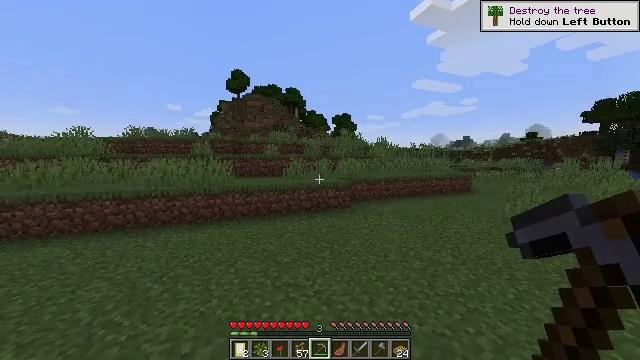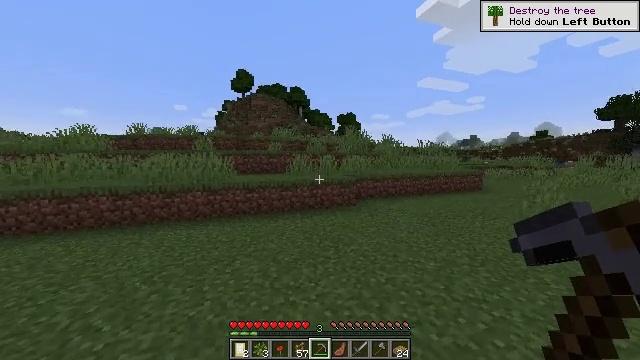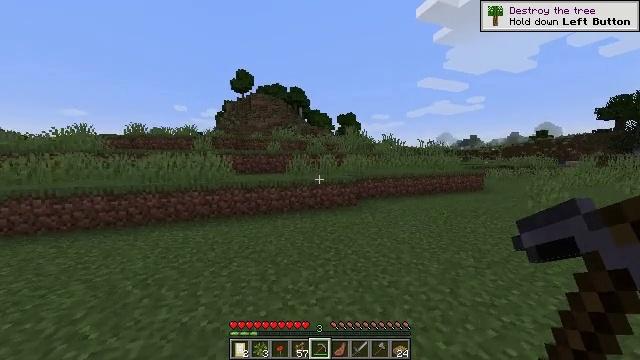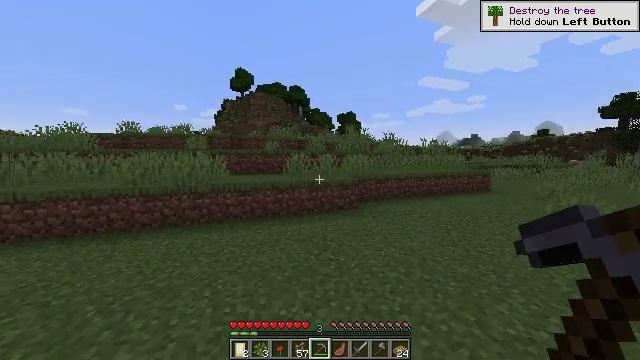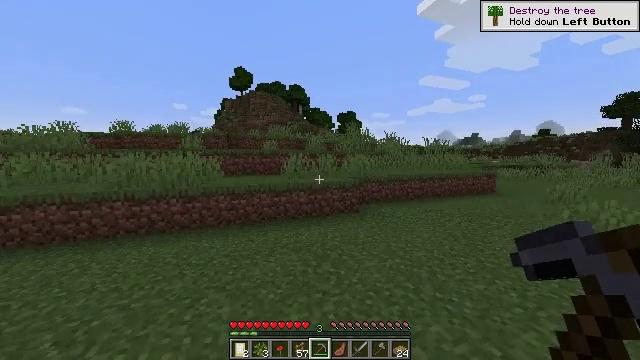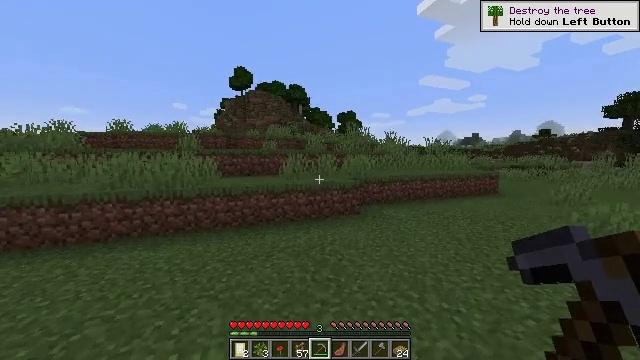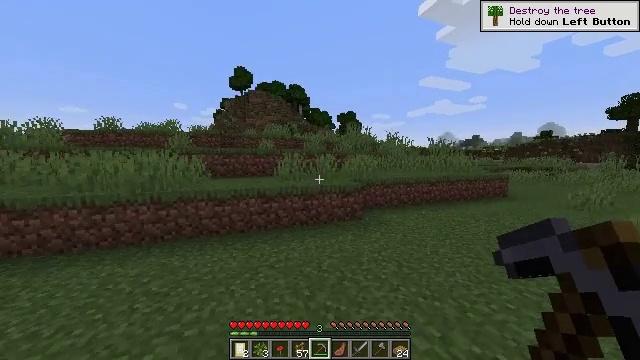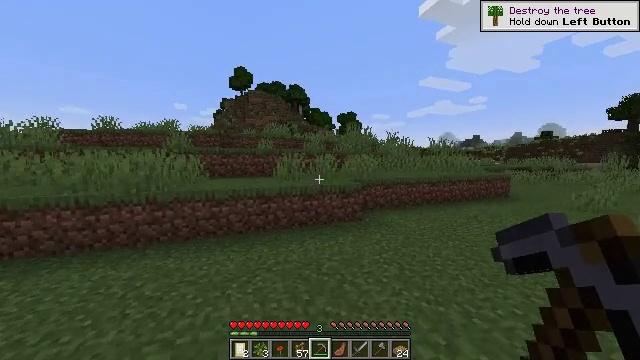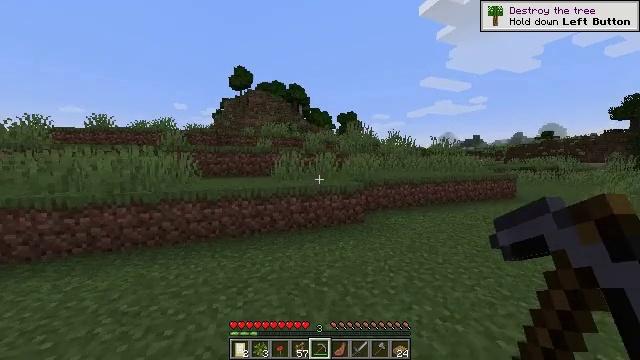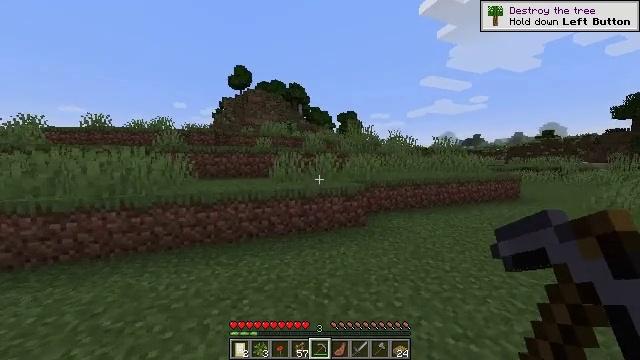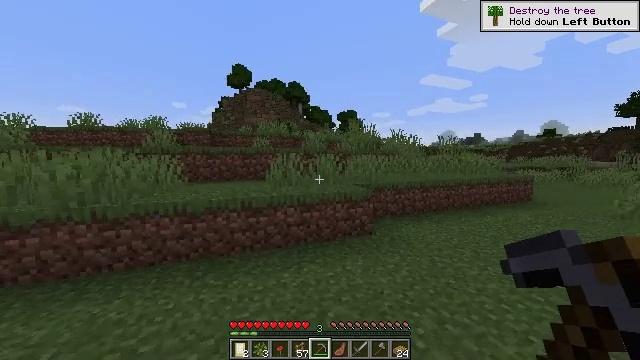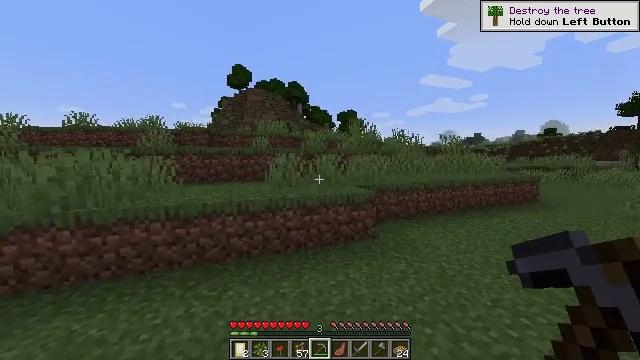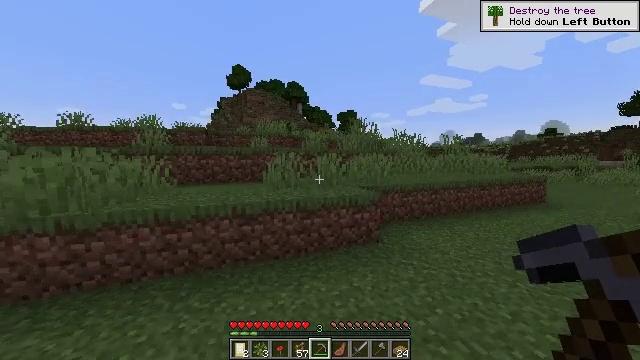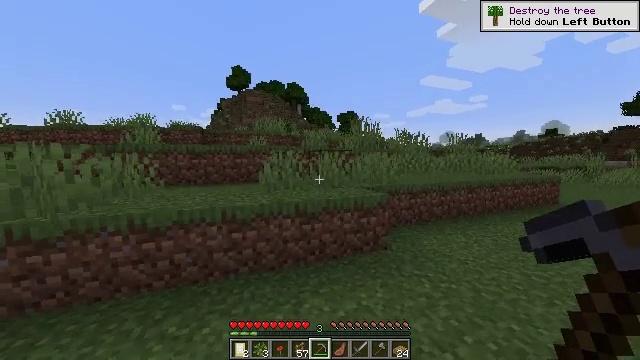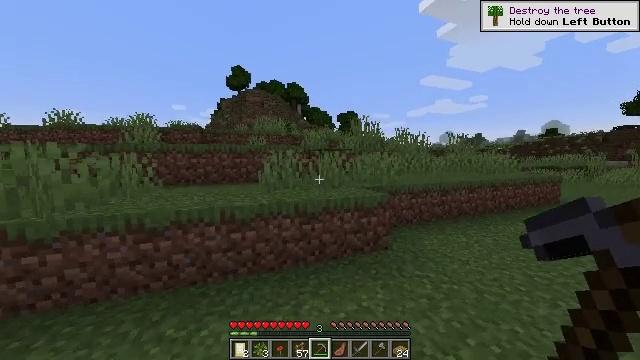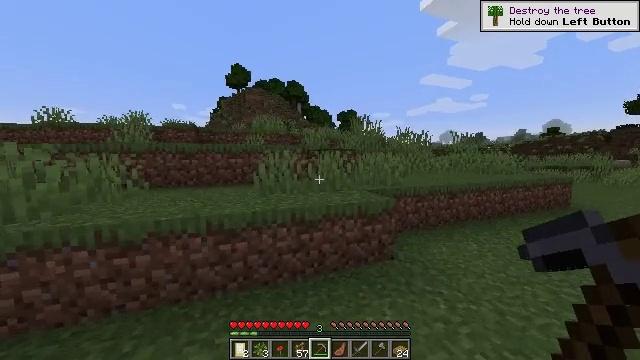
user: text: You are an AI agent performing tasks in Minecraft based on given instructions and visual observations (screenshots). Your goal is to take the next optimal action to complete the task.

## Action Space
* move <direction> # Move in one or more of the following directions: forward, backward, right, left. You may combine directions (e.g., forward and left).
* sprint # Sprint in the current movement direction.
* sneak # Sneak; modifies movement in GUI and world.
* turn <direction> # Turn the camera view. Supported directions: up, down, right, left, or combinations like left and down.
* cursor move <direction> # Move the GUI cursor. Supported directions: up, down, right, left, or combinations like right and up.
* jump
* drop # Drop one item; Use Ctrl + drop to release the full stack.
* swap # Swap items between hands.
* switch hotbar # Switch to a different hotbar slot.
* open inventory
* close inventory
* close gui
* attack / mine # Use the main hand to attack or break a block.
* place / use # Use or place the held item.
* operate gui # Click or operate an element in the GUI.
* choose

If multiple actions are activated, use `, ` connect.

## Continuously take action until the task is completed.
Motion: motion action
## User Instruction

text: Dig up some sand.
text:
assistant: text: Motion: move forward, sprint, turn left
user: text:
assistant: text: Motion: move forward, sprint
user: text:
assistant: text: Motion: move forward, sprint
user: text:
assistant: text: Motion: move forward, sprint
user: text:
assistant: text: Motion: move forward, sprint
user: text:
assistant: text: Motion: move forward, sprint
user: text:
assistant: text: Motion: move forward, sprint
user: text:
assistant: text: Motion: move forward, sprint
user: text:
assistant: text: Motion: move forward, sprint
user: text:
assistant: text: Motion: move forward, sprint
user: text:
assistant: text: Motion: move forward, sprint
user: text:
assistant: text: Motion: move forward, sprint
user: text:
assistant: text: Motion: move forward, sprint
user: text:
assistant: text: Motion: move forward, sprint
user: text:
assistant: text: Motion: move forward, sprint
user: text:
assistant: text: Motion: move forward, sprint
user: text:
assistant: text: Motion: move forward, sprint
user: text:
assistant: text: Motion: move forward, sprint
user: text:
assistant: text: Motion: move forward, sprint
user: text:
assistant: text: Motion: move forward, sprint
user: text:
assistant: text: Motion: move forward, sprint, jump
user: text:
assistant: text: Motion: move forward, sprint, jump
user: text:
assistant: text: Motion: move forward, sprint, jump
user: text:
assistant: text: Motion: move forward, sprint, jump
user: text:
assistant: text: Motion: move forward, sprint, jump
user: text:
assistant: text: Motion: move forward, sprint, jump
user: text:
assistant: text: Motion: move forward, sprint
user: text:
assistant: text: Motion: move forward, sprint, turn left
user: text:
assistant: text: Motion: move forward, sprint, turn left
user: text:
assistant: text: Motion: move forward, sprint, turn left